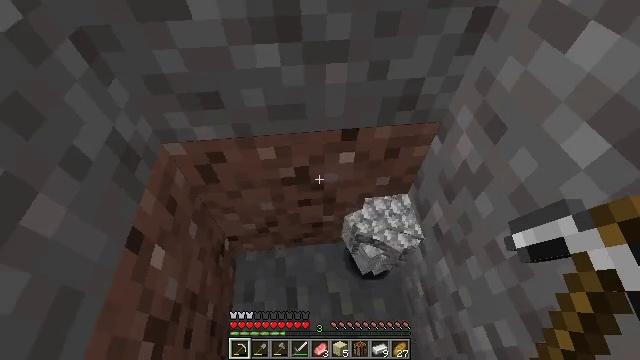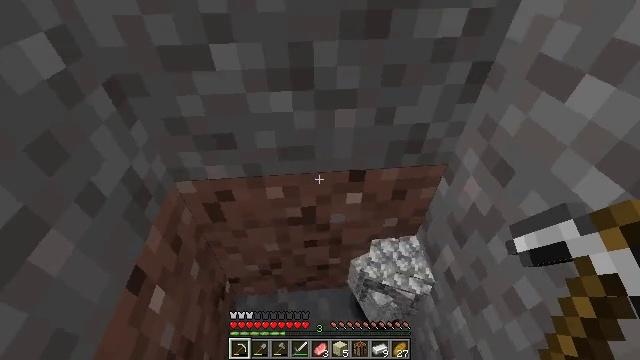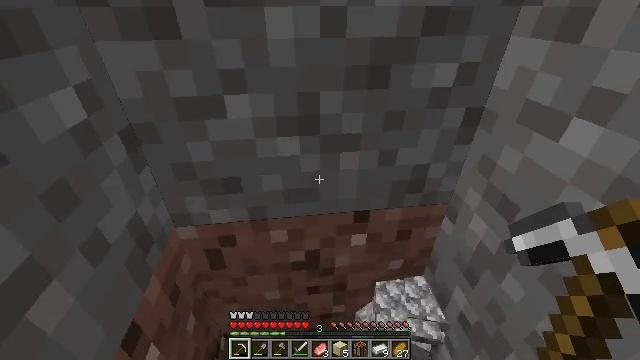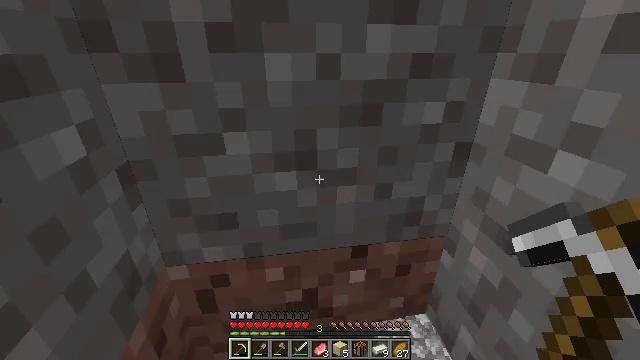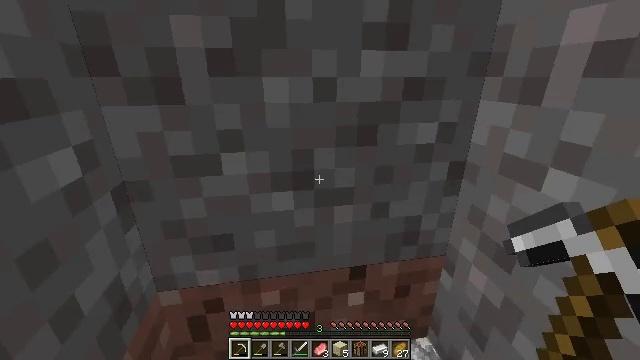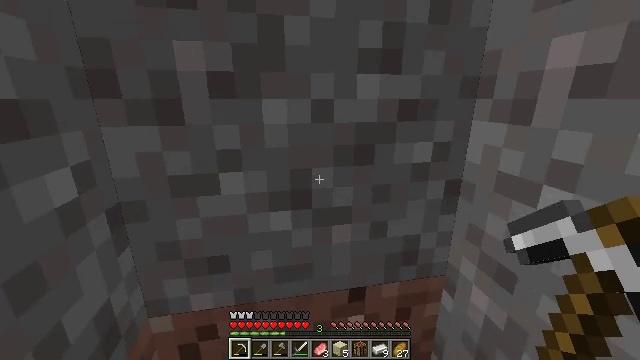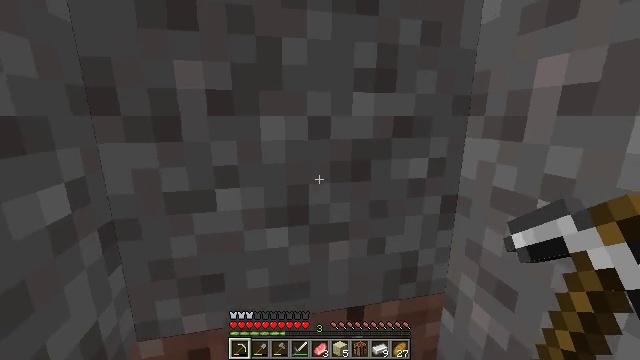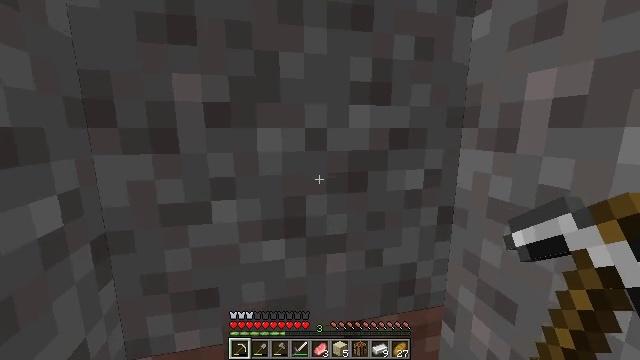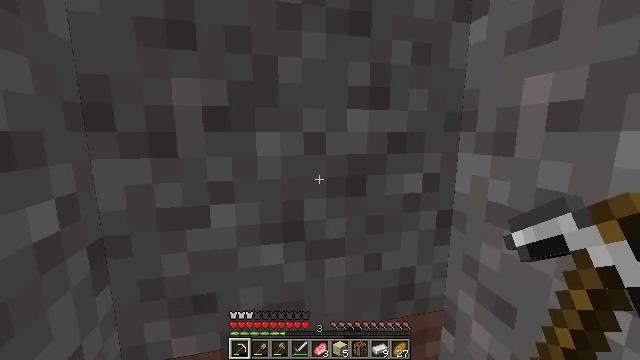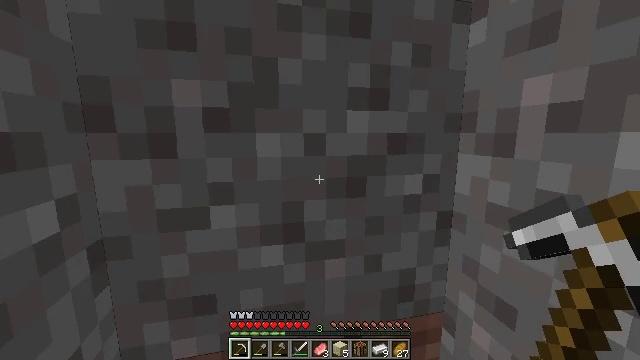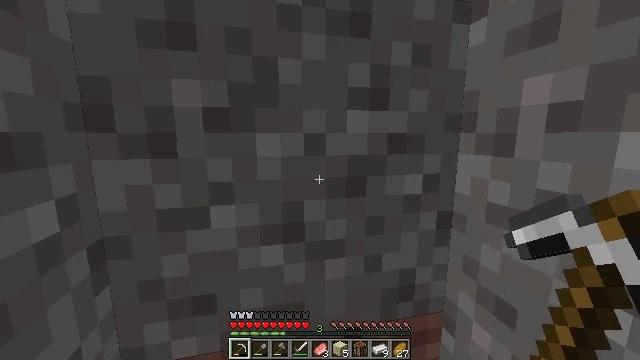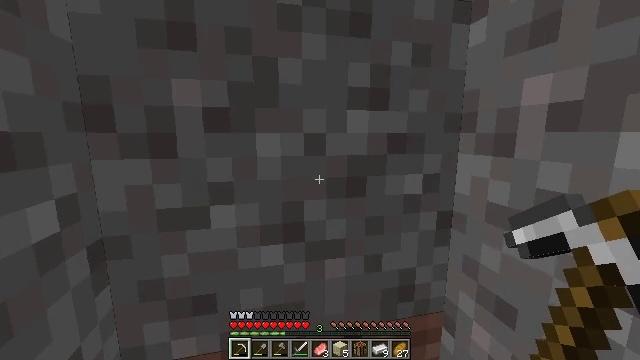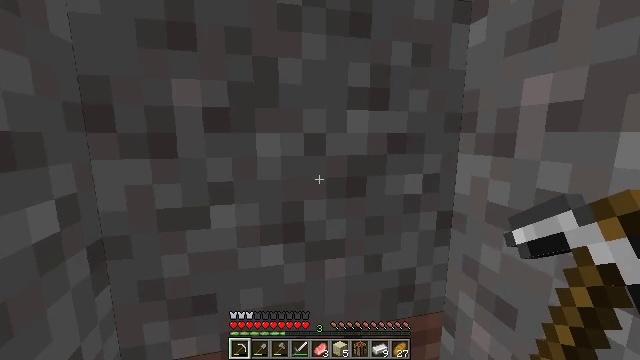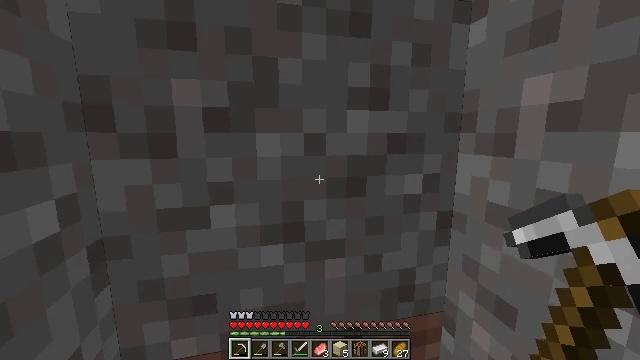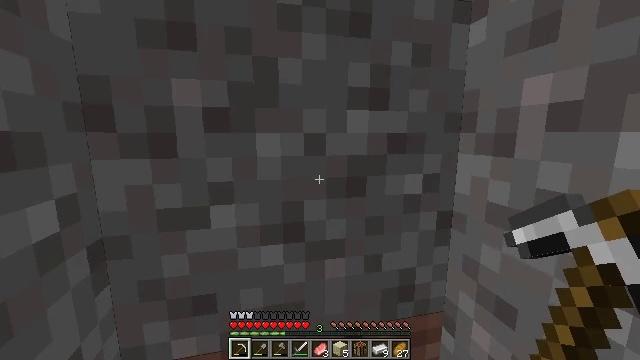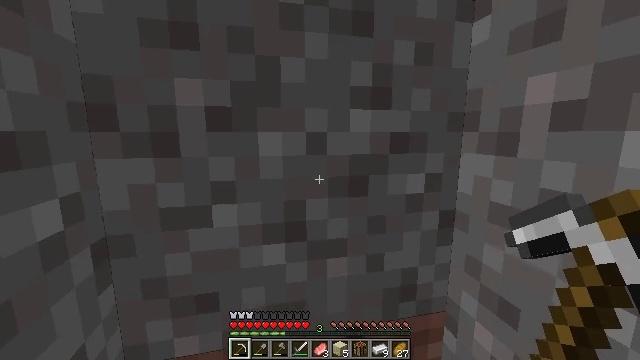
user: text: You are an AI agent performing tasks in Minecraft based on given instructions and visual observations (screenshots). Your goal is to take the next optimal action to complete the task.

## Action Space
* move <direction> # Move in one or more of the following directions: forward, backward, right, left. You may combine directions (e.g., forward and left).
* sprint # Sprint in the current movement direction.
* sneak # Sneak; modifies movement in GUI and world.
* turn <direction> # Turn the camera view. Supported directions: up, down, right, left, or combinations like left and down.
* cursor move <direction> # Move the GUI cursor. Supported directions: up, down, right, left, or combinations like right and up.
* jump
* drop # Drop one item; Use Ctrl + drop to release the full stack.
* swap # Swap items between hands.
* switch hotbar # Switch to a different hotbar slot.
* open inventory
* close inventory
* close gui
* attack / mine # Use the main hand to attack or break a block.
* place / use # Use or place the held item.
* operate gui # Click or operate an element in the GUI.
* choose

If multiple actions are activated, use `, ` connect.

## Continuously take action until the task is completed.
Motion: motion action
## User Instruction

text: Shovel up some gravel.
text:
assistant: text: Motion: move back, turn left and up
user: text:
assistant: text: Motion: move back, turn right and up
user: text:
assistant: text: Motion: turn right and up
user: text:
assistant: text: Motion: turn right and up
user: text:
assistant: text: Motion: turn right and up
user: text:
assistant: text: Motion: turn up
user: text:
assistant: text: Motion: turn up
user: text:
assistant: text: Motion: no_op
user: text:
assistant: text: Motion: no_op
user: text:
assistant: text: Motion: no_op
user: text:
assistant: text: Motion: no_op
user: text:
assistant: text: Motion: no_op
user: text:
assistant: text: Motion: no_op
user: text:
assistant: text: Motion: no_op
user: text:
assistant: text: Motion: no_op
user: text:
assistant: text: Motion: no_op
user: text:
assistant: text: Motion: no_op
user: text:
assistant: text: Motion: no_op
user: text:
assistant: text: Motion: no_op
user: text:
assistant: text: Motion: no_op
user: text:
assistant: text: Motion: no_op
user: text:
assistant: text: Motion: no_op
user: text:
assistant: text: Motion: switch to hotbar 2
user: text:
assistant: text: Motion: turn right and down, switch to hotbar 2
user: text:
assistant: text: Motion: switch to hotbar 2
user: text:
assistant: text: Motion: switch to hotbar 2
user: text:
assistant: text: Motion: no_op
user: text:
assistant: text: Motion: no_op
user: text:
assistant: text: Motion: no_op
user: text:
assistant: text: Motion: turn left